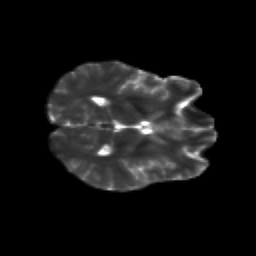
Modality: T2w
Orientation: axial
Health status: healthy
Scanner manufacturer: siemens
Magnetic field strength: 3 T
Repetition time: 12 s
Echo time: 0.092 s